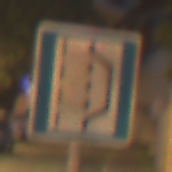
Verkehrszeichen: NothalteUndPannenbucht
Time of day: Night
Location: Outdoor (Urban)
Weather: Clear
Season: NotSpecified
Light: Artificial